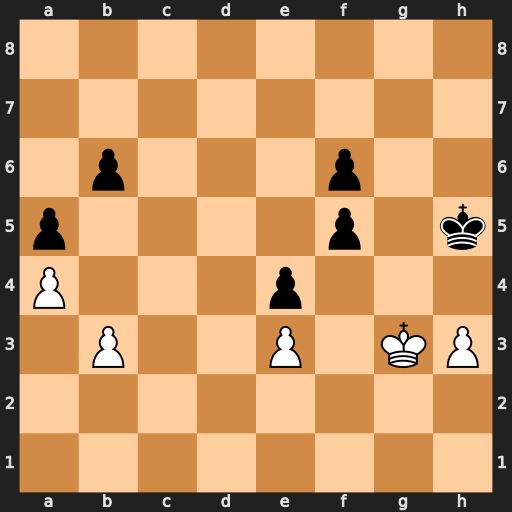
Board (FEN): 8/8/1p3p2/p4p1k/P3p3/1P2P1KP/8/8
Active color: w
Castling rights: -
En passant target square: -
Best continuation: Kf4 Kh4 Kxf5